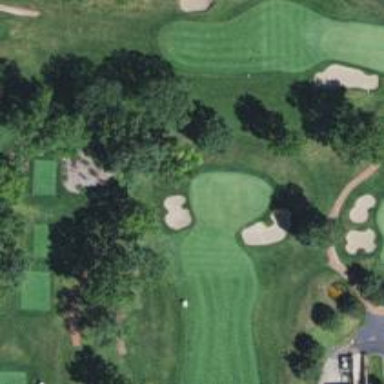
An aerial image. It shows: Golf hole.